Interaction volume radius: 10 \u00c5
Interaction volume height: 25 \u00c5
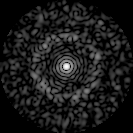
Disorder parameter: 0.8388